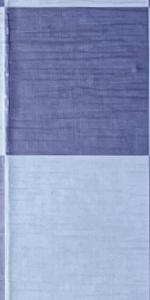
Label: Empty